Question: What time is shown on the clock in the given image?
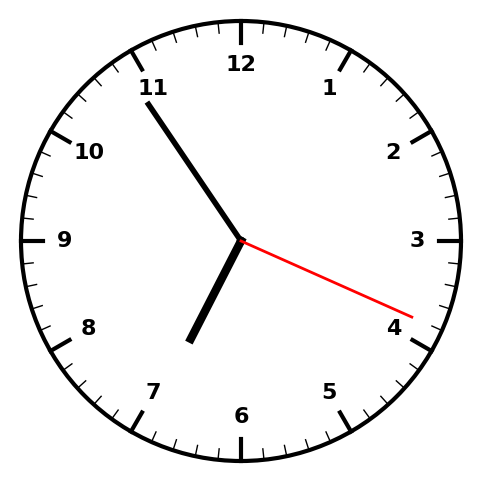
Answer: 06:54:19